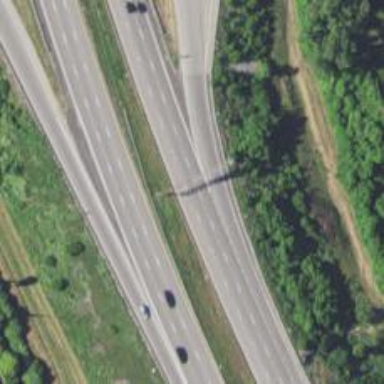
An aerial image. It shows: Motorway junction.